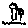
Label: tree